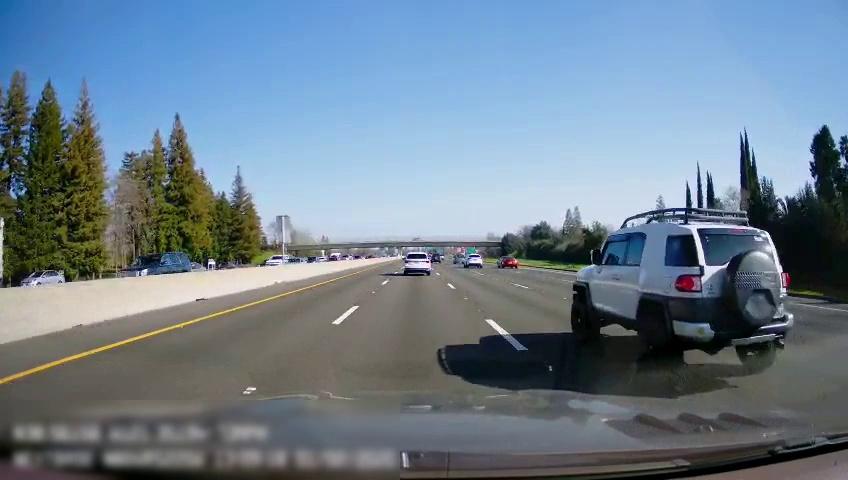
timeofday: Day
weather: Sunny
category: Drivable Space
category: Vehicles | Car
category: Vehicles | Van
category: Vehicles | SUV
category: Vehicles | Car
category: Vehicles | Car
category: Vehicles | Car
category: Vehicles | SUV
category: Vehicles | SUV
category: Vehicles | SUV
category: Vehicles | Car
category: Vehicles | SUV
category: Lanes | Alternate Lane
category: Lanes | Current Lane
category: Lanes | Current Lane
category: Lanes | Alternate Lane
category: Lanes | Alternate Lane